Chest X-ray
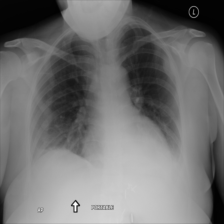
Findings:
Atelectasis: positive
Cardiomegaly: negative
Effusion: positive
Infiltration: positive
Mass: negative
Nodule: negative
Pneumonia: negative
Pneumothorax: negative
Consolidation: negative
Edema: negative
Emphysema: negative
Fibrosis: negative
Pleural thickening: negative
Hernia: negative